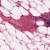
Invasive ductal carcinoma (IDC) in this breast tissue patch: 0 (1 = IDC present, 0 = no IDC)